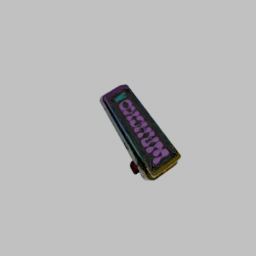
Label: electronics